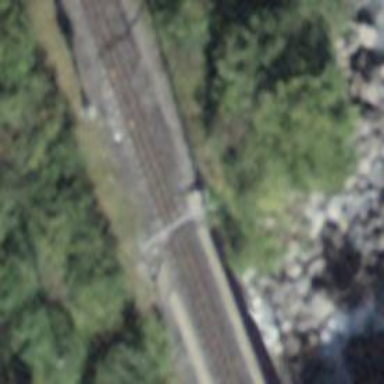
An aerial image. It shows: Narrow-gauge railway bridge with electrified contact lines over single track.